Question: Recently I have started using chosen dropdowns in an already existing web application. Due the generated div by the ajax control toolkit collapsible panel, the dropdowns are not working correctly. They are cut off by overflow-y: hidden.
When I remove this property with inspect element in Chrome (same as firebug) everything works fine. I have done some research but I can't seem to find the solution to my problem.
Here is the generated div (by ajaxcontroltoolkit):
'''
<div id="" class="" style="border: 0px;
margin: 0px; padding: 0px; overflow-y: hidden;
visibility: visible; height: auto; display: block;">
.......
</div>
'''
Below is a picture of the situation, i have brushed it a bit in mspaint, so thats why it looks so bad. Below the image the drowdown stops and there are 2 buttons, after the buttons is the end of the page.

Lets say below is my normal code, the place of the div in the document is where the comment is.
'''
<div class="tempdivso">&nbsp;</div>
<!-- it is generated right here !-->
<asp:Panel ID="collapsibelPanel" runat="server" CssClass="minheight no-overflow">
'''
Please tell me what I can do to change the generated overflow-y to visible or remove the div entirely.
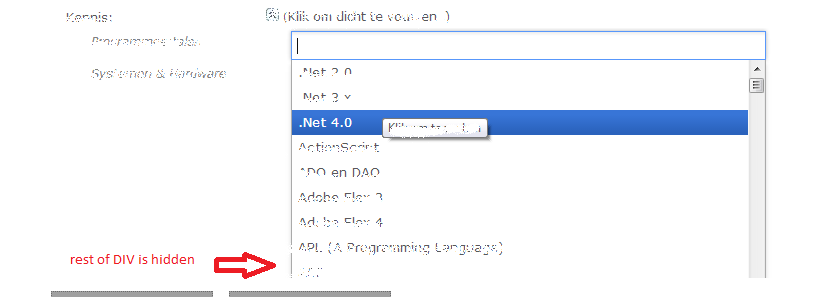
Answer: I finally solved the problem by not using AjaxControlToolkit anymore for this panel. Unfortunately this was the only nice and perfect working solution. So I just copied the behaviour by using jQuery show and hide for only this panel.